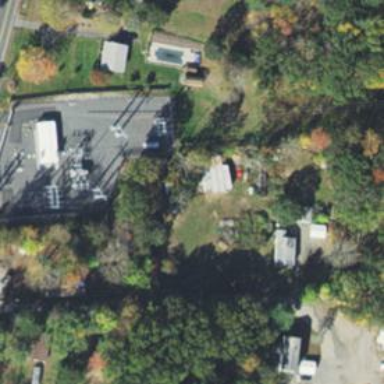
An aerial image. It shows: There is distribution substation enclosed by fence.